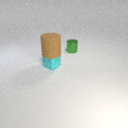
large brown rubber cylinder above small cyan rubber cube